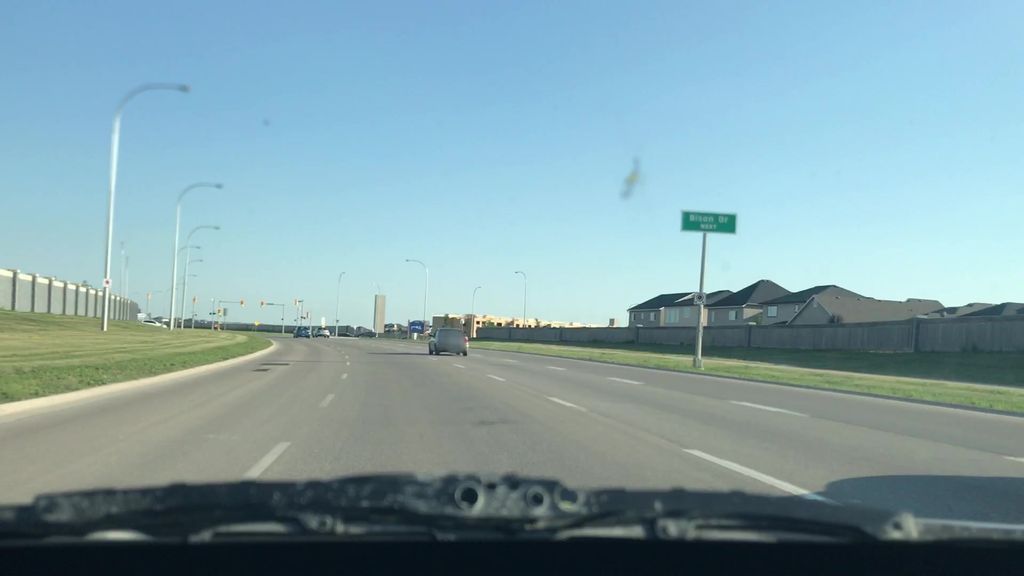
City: winnipeg